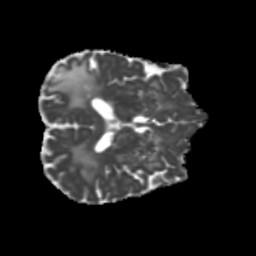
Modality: MD
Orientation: axial
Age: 78
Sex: male
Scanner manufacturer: siemens
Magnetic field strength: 3 T
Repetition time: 5.25 s
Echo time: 0.08 s